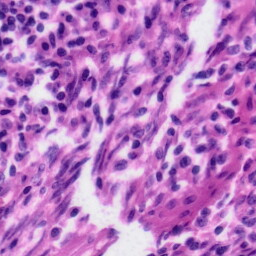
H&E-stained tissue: Tonsil